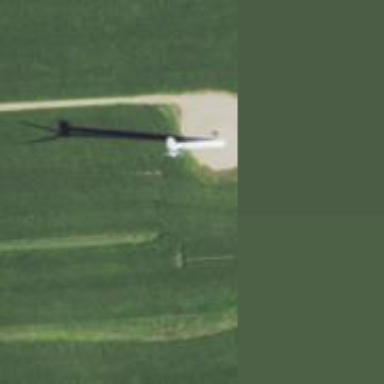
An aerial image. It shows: Horizontal axis wind turbine generating power from wind energy.